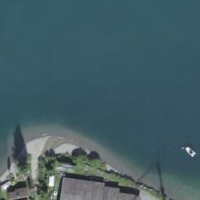
EUNIS habitat code: 14
Species observed at this site:
Tussilago farfara